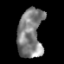
Tissue: lung
Cell type: Epithelial cells
Senescence score: 0.2198
Nuclear area (px): 1198
Mean DAPI intensity: 128.402